Field crop: tomato
Growth stage: 1
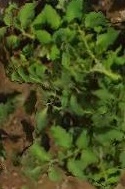
Species: tomato